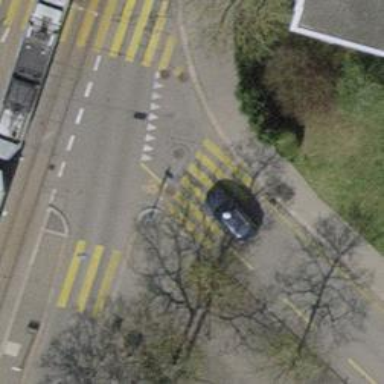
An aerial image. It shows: Kerb serving as barrier.